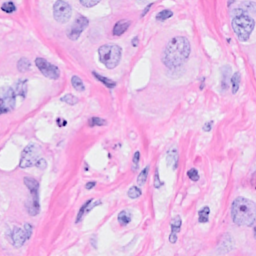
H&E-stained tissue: Breast